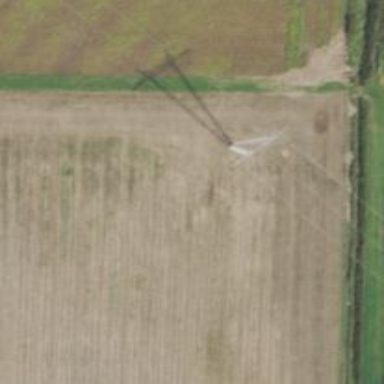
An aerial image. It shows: Lattice structure tower used for power transmission.